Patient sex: M
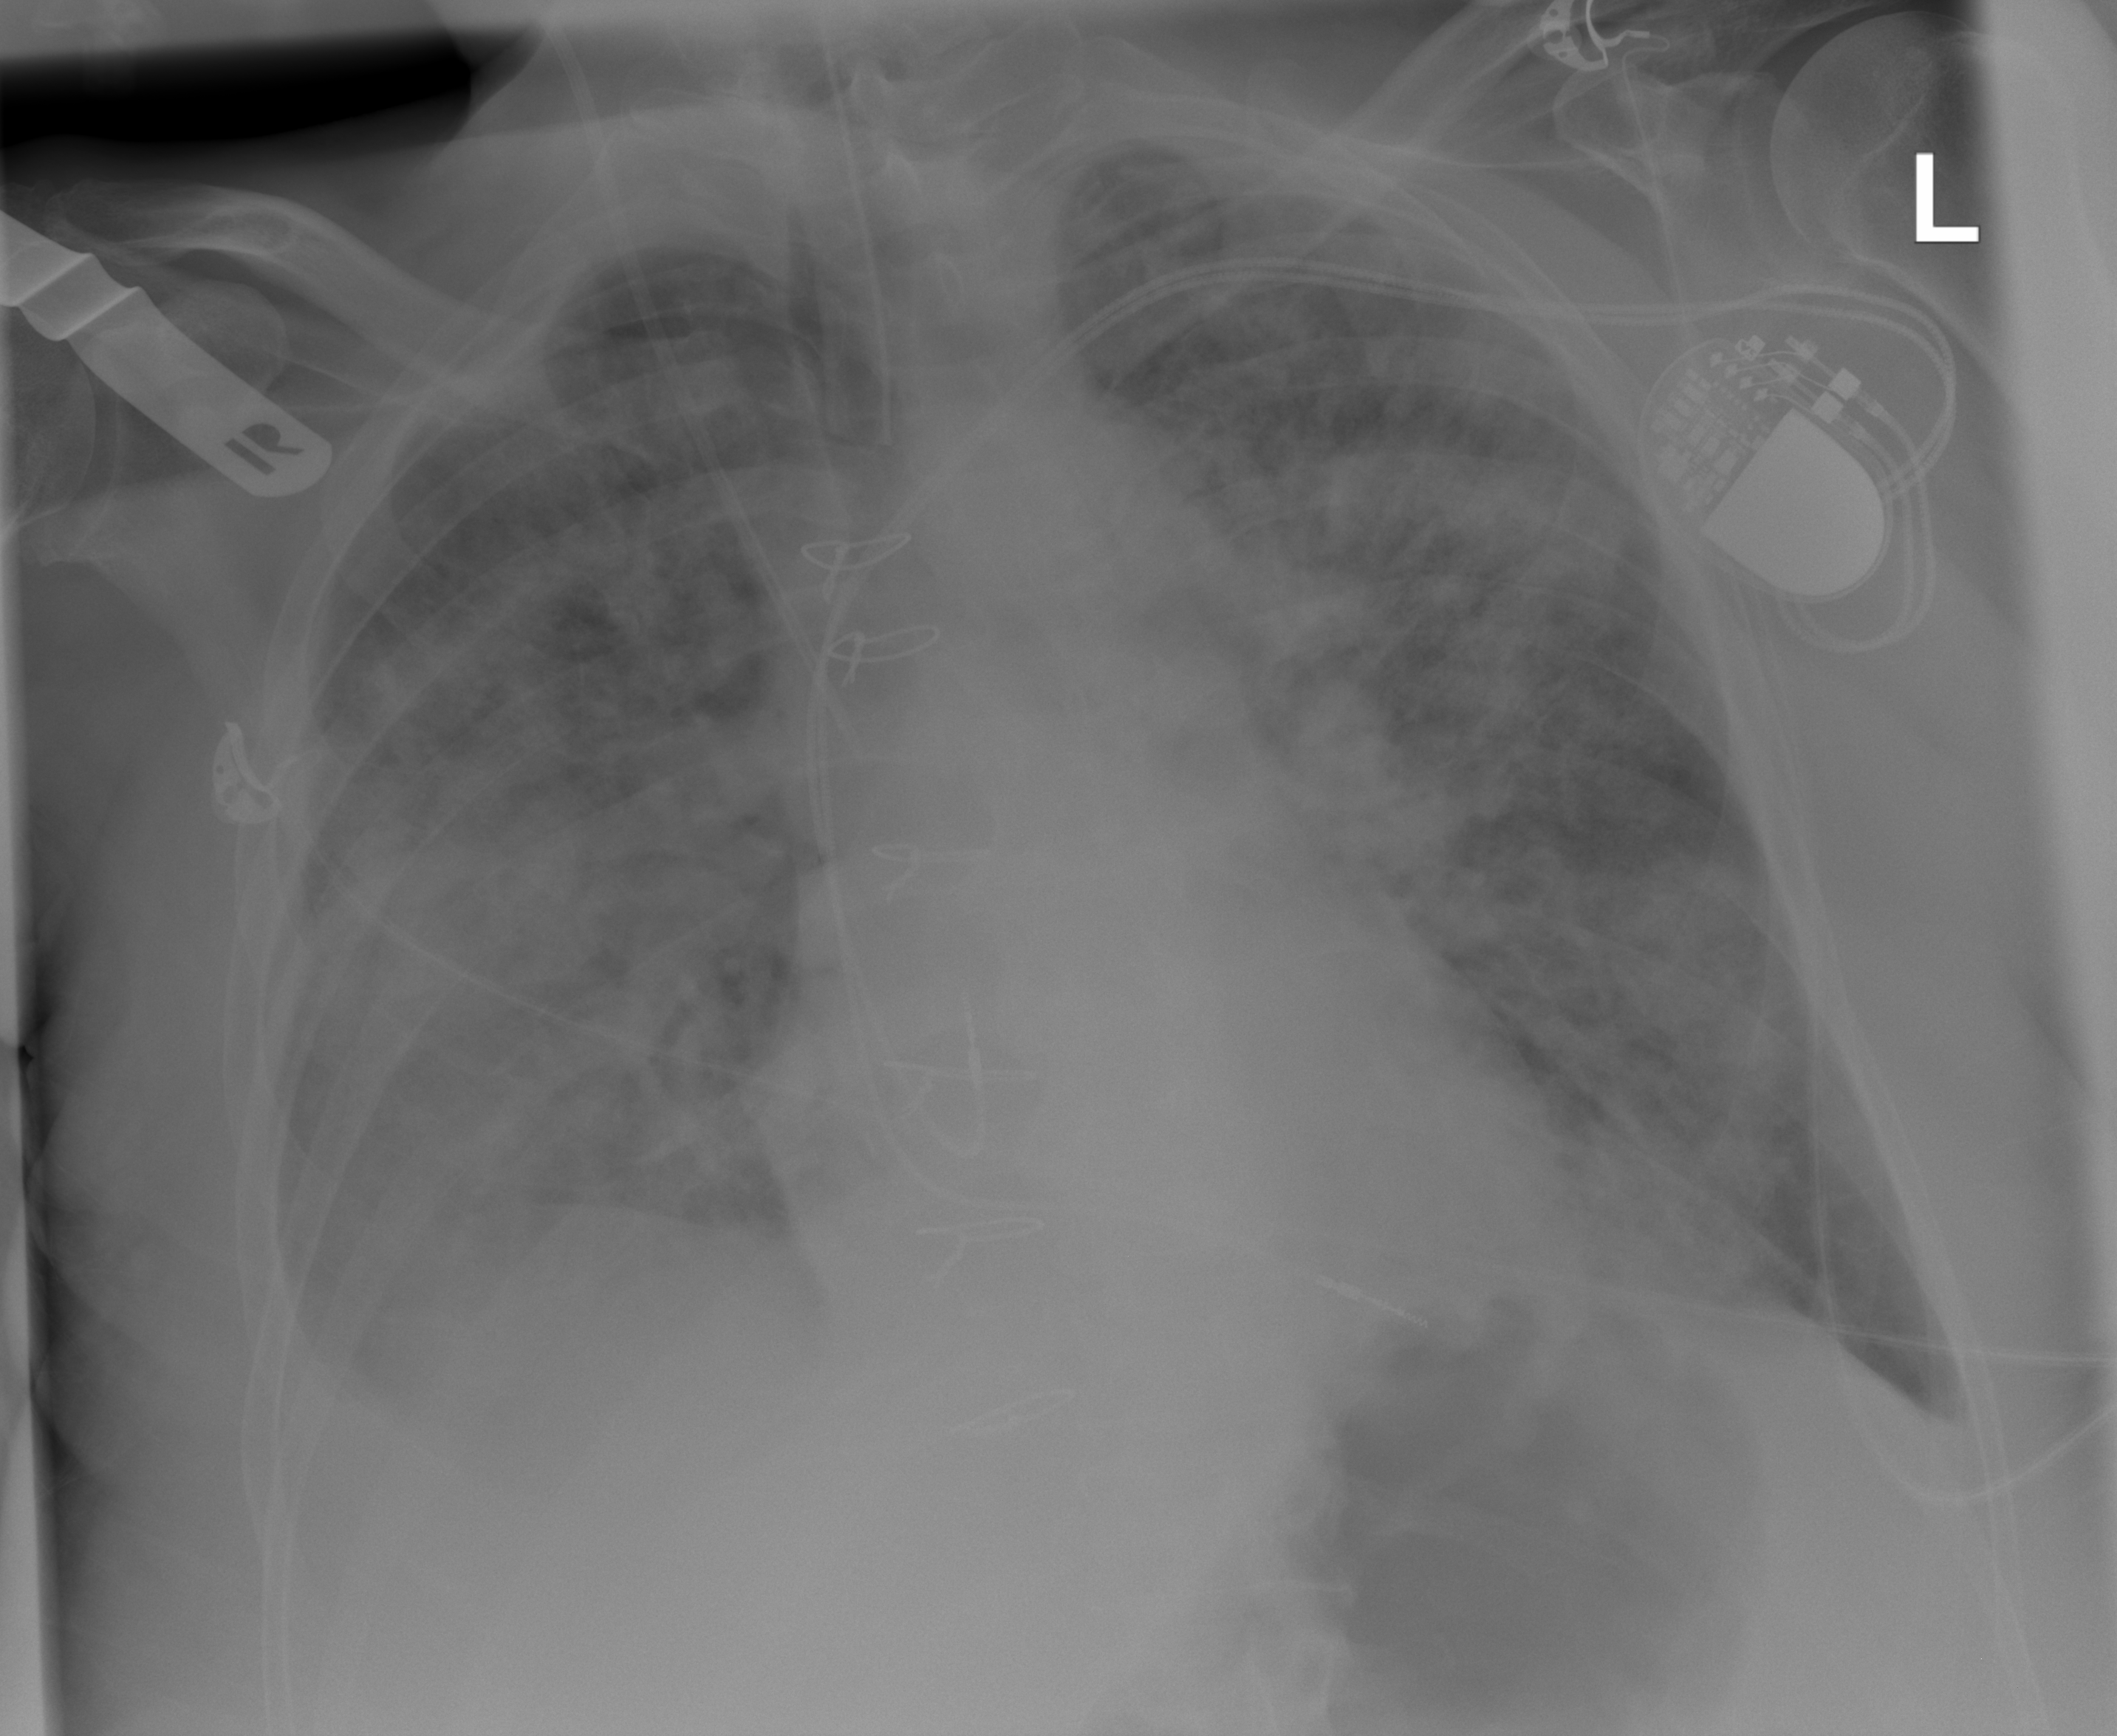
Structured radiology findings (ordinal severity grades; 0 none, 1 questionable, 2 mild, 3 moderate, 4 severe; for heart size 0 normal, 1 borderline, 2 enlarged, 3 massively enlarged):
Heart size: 0
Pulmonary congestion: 3
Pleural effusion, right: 3
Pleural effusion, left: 0
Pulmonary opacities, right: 3
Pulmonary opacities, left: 3
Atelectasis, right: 2
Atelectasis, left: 2